Question: My BXSlider just isn't working/appearing?!
Nothing is appearing at all, just a blank page. As far as i'm aware i've structured the page properly?

'''
<!DOCTYPE html PUBLIC "-//W3C//DTD XHTML 1.0 Transitional//EN" "http://www.w3.org/TR/xhtml1/DTD/xhtml1-transitional.dtd">
<html xmlns="http://www.w3.org/1999/xhtml">
<head>
<meta http-equiv="Content-Type" content="text/html; charset=utf-8" />
<script src="jquery-1.11.1.min.js"></script>
<!-- bxSlider CSS file -->
<link href="jquery.bxslider.css" rel="stylesheet" />
<title>Untitled Document</title>
</head>
<body>
<!-- bxSlider Javascript file -->
<script src="jquery.bxslider.min.js">
$(document).ready(function(){
$('.slider1').bxSlider({
slideWidth: 200,
minSlides: 2,
maxSlides: 3,
slideMargin: 10
});
});
<div class="slider1">
<div class="slide"><img src="http://placehold.it/350x150&text=FooBar1"></div>
<div class="slide"><img src="http://placehold.it/350x150&text=FooBar2"></div>
<div class="slide"><img src="http://placehold.it/350x150&text=FooBar3"></div>
<div class="slide"><img src="http://placehold.it/350x150&text=FooBar4"></div>
<div class="slide"><img src="http://placehold.it/350x150&text=FooBar5"></div>
<div class="slide"><img src="http://placehold.it/350x150&text=FooBar6"></div>
<div class="slide"><img src="http://placehold.it/350x150&text=FooBar7"></div>
<div class="slide"><img src="http://placehold.it/350x150&text=FooBar8"></div>
<div class="slide"><img src="http://placehold.it/350x150&text=FooBar9"></div>
</div>
</body>
</html>
'''
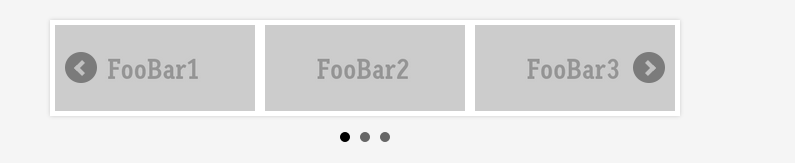
Answer: You need to close script block with '</script>'
'''
...
</script>
<div class="slider1">
...
'''